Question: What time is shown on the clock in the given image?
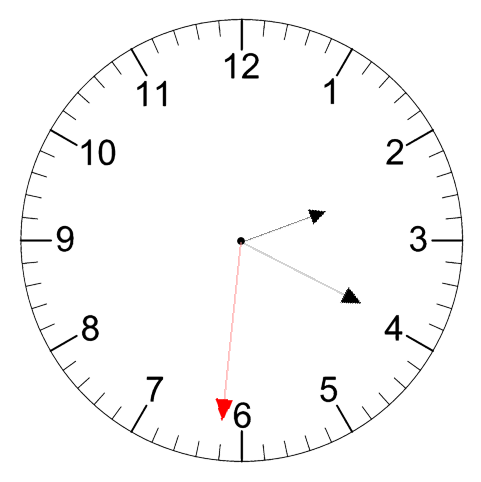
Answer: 02:19:31